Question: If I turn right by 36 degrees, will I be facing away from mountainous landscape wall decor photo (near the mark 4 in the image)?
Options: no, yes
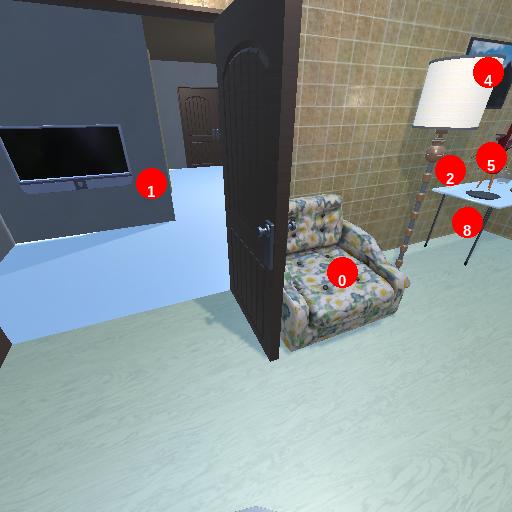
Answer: no